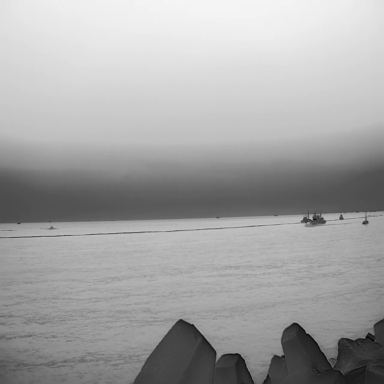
There are five objects shown in the infrared image, including two canoes, a sailboat, and two bulk_carriers.